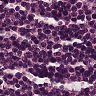
Metastatic tissue present: no